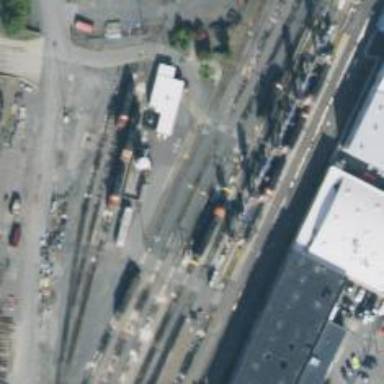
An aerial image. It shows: Railway level crossing.